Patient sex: M
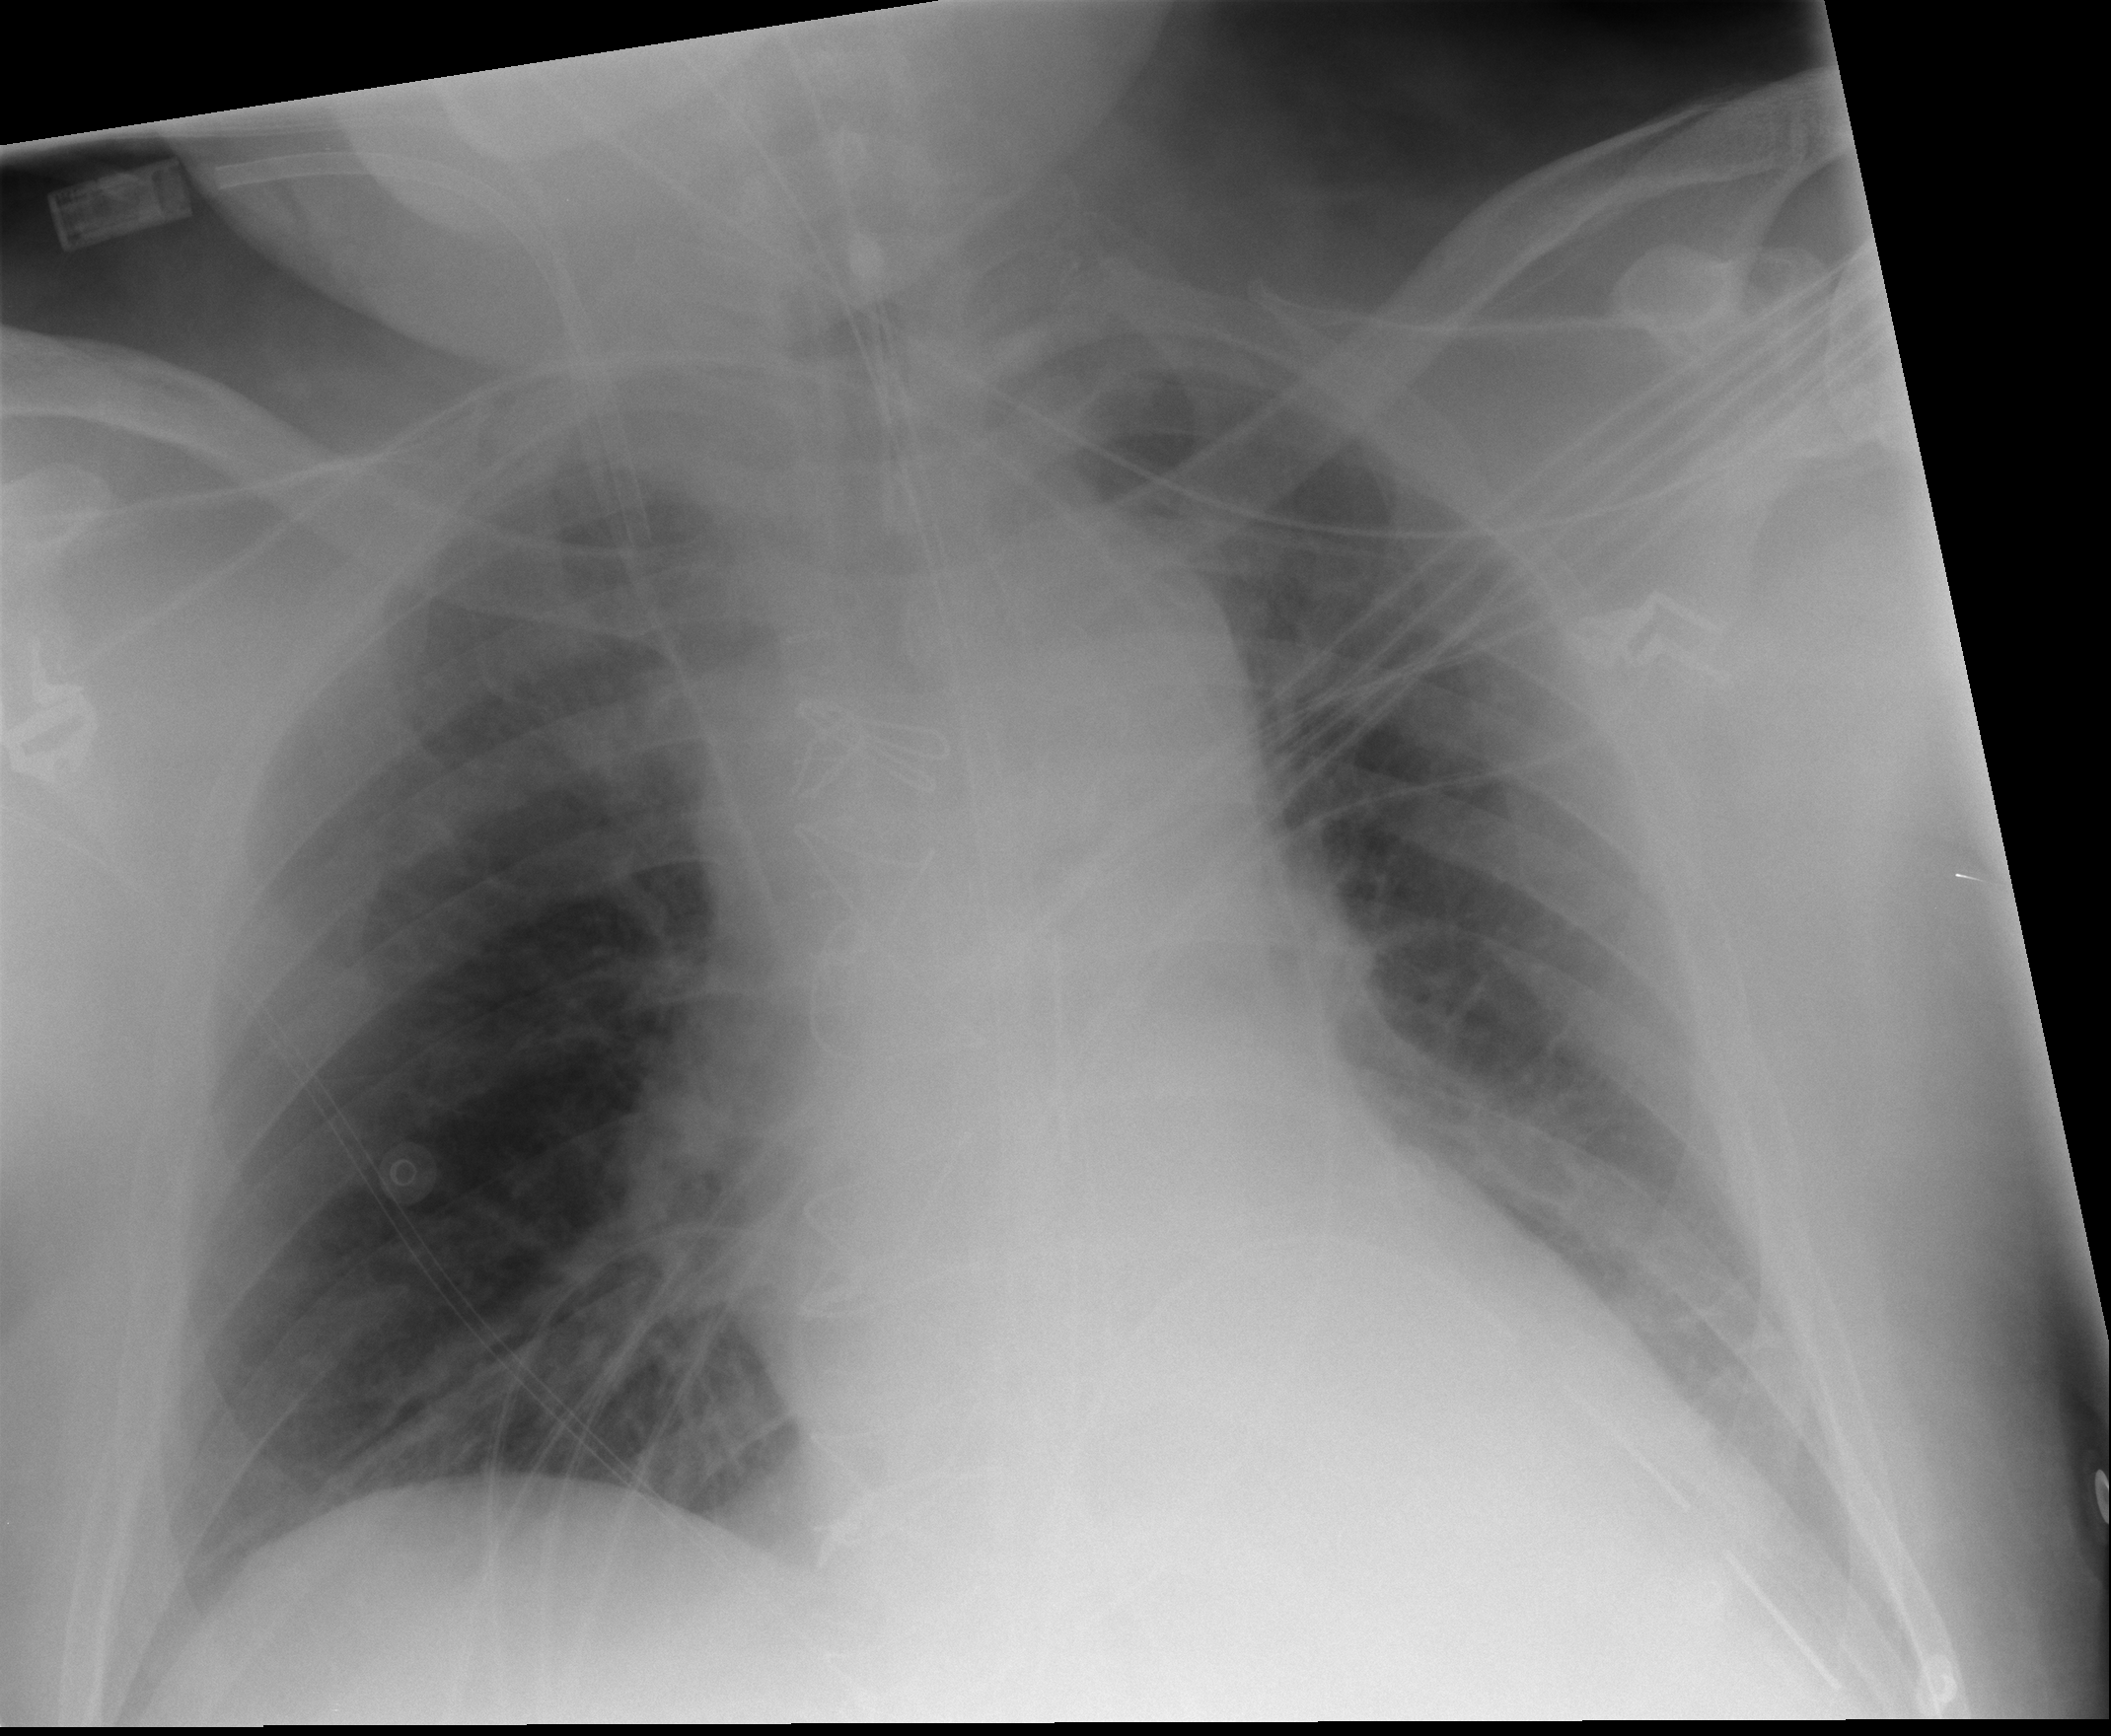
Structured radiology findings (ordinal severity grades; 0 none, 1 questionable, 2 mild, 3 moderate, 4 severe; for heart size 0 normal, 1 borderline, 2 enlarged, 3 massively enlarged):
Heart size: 1
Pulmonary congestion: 2
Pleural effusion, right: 0
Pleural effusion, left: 0
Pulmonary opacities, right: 0
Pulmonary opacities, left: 0
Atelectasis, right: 0
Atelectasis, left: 1